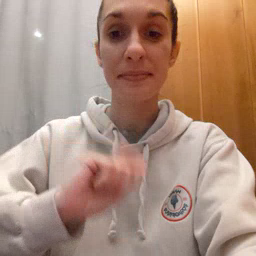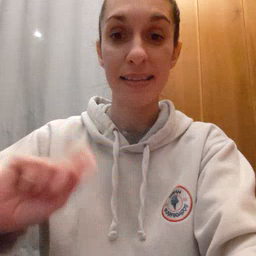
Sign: pen